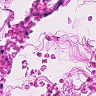
Metastatic tissue present: no